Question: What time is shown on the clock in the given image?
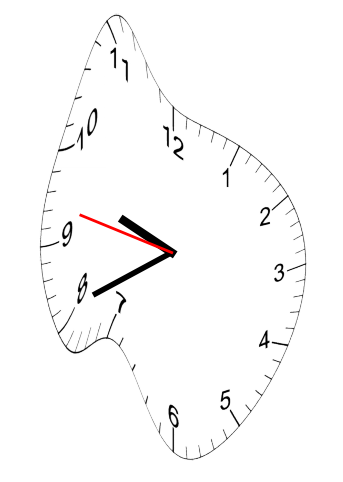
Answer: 09:40:47